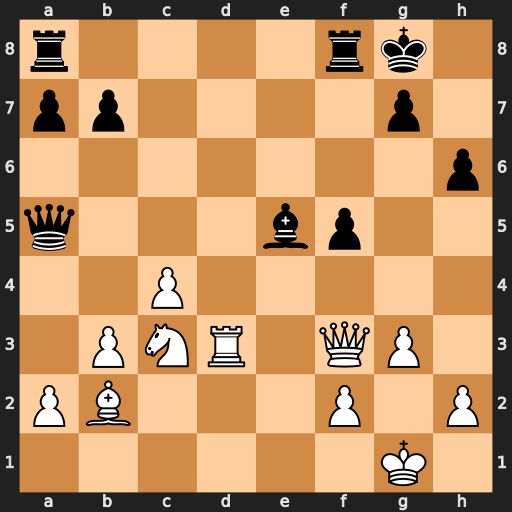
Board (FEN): r4rk1/pp4p1/7p/q3bp2/2P5/1PNR1QP1/PB3P1P/6K1
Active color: w
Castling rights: -
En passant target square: -
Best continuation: Rd5 Bxc3 Rxa5